Question: I would like to add a weight to a relationship using Embedded Neo4j Java API.
For example : 'A' knows 'B' very well so their relationship should be weighted '5'. On the other hand, 'A' knows 'C' very little so their relationship should be weighted '1'.
How can I do that?
PS : I have already tried the example here : <URL>'.
This is the code :
'''
package com.neo4j.test.test1;
import org.neo4j.graphalgo.CommonEvaluators;
import org.neo4j.graphalgo.EstimateEvaluator;
import org.neo4j.graphalgo.GraphAlgoFactory;
import org.neo4j.graphalgo.PathFinder;
import org.neo4j.graphalgo.WeightedPath;
import org.neo4j.graphdb.GraphDatabaseService;
import org.neo4j.graphdb.Node;
import org.neo4j.graphdb.PathExpanders;
import org.neo4j.graphdb.Relationship;
import org.neo4j.graphdb.Transaction;
import org.neo4j.graphdb.factory.GraphDatabaseFactory;
import com.neo4j.test.labels.NodeLabels;
import com.neo4j.test.labels.TypeRelation;
public class Test1 {
public static void main(String[] args) {
GraphDatabaseFactory dbFactory = new GraphDatabaseFactory();
GraphDatabaseService db = dbFactory.newEmbeddedDatabase("C:\Zakaria\NeoTests\Test2");
try (Transaction tx = db.beginTx()) {
Node nodeA = createNode( "name", "A", "x", 0d, "y", 0d );
Node nodeB = createNode( "name", "B", "x", 7d, "y", 0d );
Node nodeC = createNode( "name", "C", "x", 2d, "y", 1d );
Relationship relAB = createRelationship( nodeA, nodeC, "length", 2d );
Relationship relBC = createRelationship( nodeC, nodeB, "length", 3d );
Relationship relAC = createRelationship( nodeA, nodeB, "length", 10d );
EstimateEvaluator<Double> estimateEvaluator = new EstimateEvaluator<Double>()
{
@Override
public Double getCost( final Node node, final Node goal )
{
double dx = (Double) node.getProperty( "x" ) - (Double) goal.getProperty( "x" );
double dy = (Double) node.getProperty( "y" ) - (Double) goal.getProperty( "y" );
double result = Math.sqrt( Math.pow( dx, 2 ) + Math.pow( dy, 2 ) );
return result;
}
};
PathFinder<WeightedPath> astar = GraphAlgoFactory.aStar(
PathExpanders.allTypesAndDirections(),
CommonEvaluators.doubleCostEvaluator( "length" ), estimateEvaluator );
WeightedPath path = astar.findSinglePath( nodeA, nodeB );
tx.success();
}
System.out.println("Done!");
}
}
'''
It should give this result :

It says that these following functions are not defined :
'''
Node nodeA = createNode( "name", "A", "x", 0d, "y", 0d );
Node nodeB = createNode( "name", "B", "x", 7d, "y", 0d );
Node nodeC = createNode( "name", "C", "x", 2d, "y", 1d );
Relationship relAB = createRelationship( nodeA, nodeC, "length", 2d );
Relationship relBC = createRelationship( nodeC, nodeB, "length", 3d );
Relationship relAC = createRelationship( nodeA, nodeB, "length", 10d );
'''
Thanks!
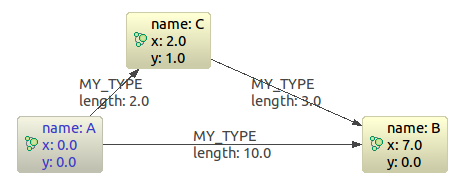
Answer: As said Ryan, Java compiler doesn't detect the methods 'createNode()' and 'createRelationship()' that you use.
This is a way to create the Nodes, and works for me:
'''
try (Transaction Tx = gdbs.beginTx(){
Node nodo = gdbs.createNode();
nodo.addLabel(p); // if you have Labels
nodo.setProperty("property1", someValue);
Tx.success();
Tx.close();
} catch (Exception e){//do something}
'''
For relationships, only show you how to add properties:
'''
relationship = firstNode.createRelationshipTo(secondNode, RelTypes.KNOWS );
relationship.setProperty( "message", "brave Neo4j " );
'''
Depending of your Neo4j version, you should see how create Nodes and Relationships. Last, I have you create nodes and relationships, and without commit them, you create the PathFinder. I recommend you persist the nodes before querying the graph as good practice.